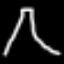
Label: The Eiffel Tower